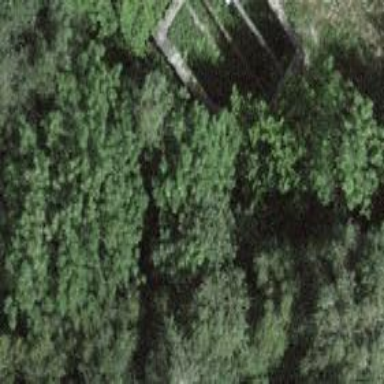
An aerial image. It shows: Ruins of building.